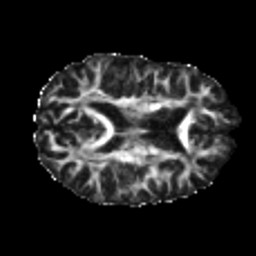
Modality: FA
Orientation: axial
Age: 20
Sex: female
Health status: healthy
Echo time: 0.074 s